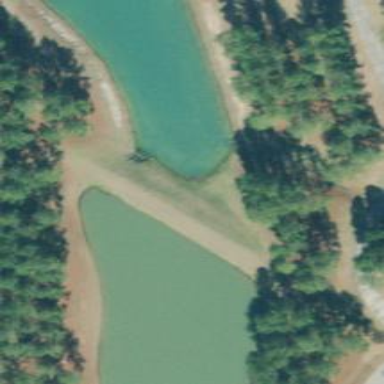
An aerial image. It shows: Peaceful pond surrounded by nature.